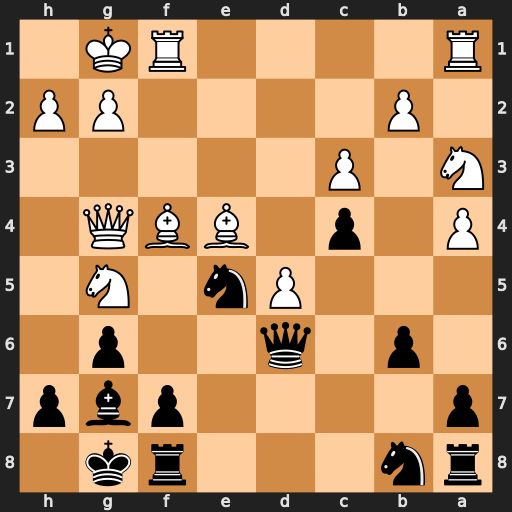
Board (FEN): rn3rk1/p4pbp/1p1q2p1/3Pn1N1/P1p1BBQ1/N1P5/1P4PP/R4RK1
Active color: b
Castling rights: -
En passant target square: -
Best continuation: Qc5+ Kh1 Nxg4